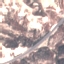
Label: Highway